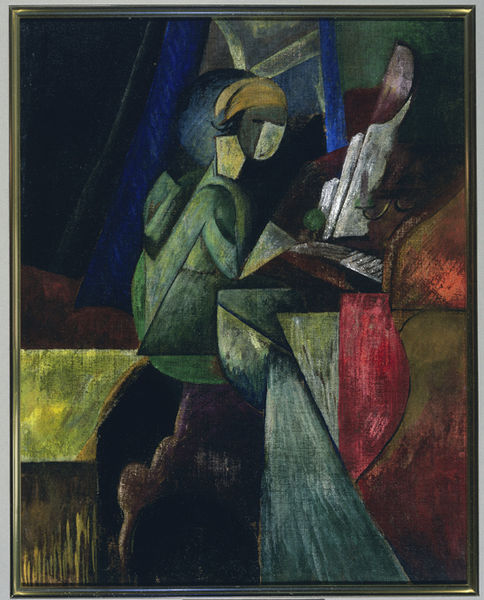
Titel: Woman at the Piano, Woman at the Piano
Künstler: Aleksandra Ekster (Exter)
Standort: Amherst (Massachusetts, USA)
Institution: Mead Art Museum, Amherst College
Schlagwörter: beige, blue, chair, curtain, curtains, hands, hat, oil, red, stool, white, black, dark, dress, face, green, hair, interior, modern, nose, painting, portrait, seat, seated, sit, sitting, table, woman, yellow, looking, oil painting, pink, sheet, brown, man, head, orange, boy, eyes, drawing, paper, look, color, cubist, purple, scarf, glasses, abstract, still life, person, arms, instrument, music, rectangle, watercolor, art, colors, foot, musician, geometric, abstraction, circle, forms, shapes, fingers, figure, play, picasso, cubism, canvas, modernist, simple, genre, money, playing, mask, contrast, organ, round, body, geometry, surrealism, surrealist, spectacles, de chirico, leg, blonde, triangle, triangles, cream, inside, sheet music, piano, keys, modigliani, twentieth century, drawig, minimalist, primary, score, head scarf, insect, figure', lime, 1910s, pianist, picassso, browwn, peano, keyboard